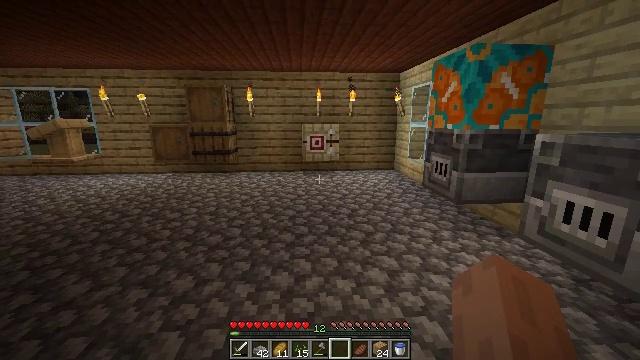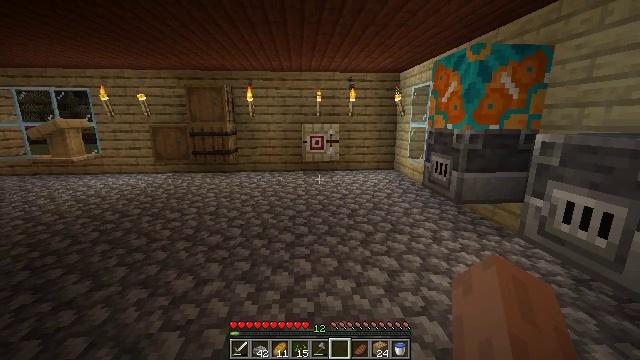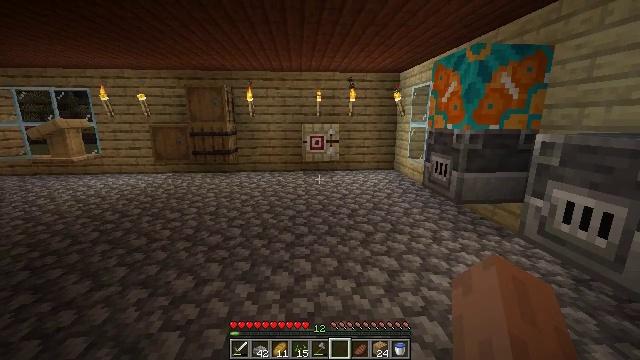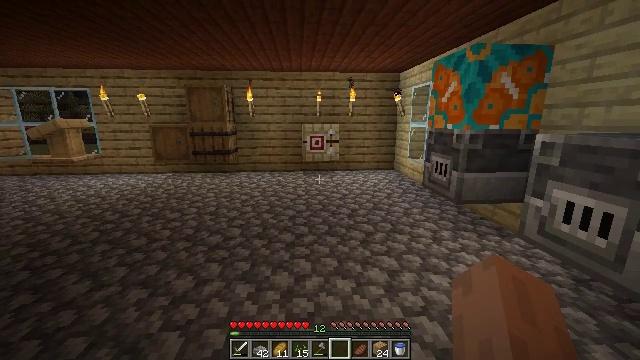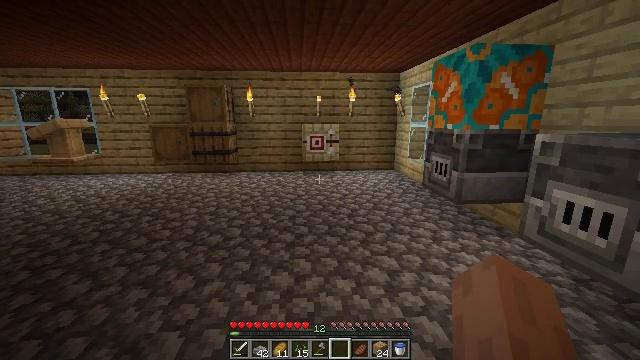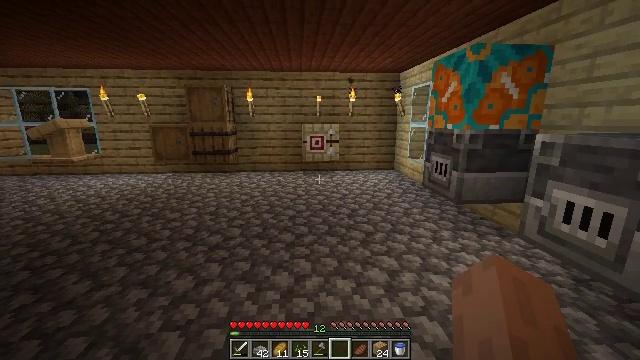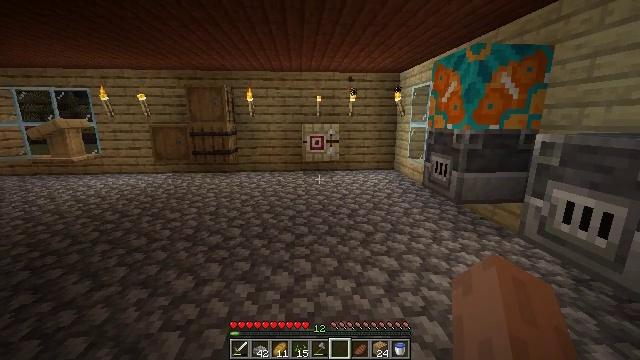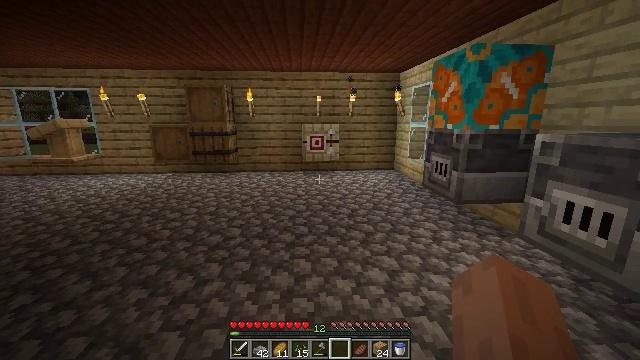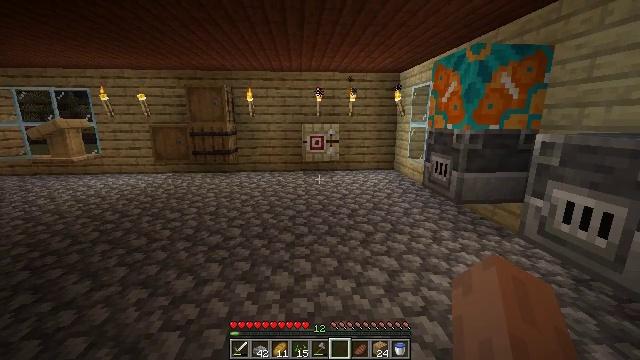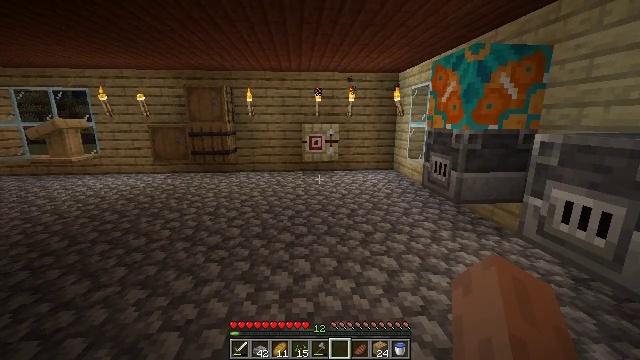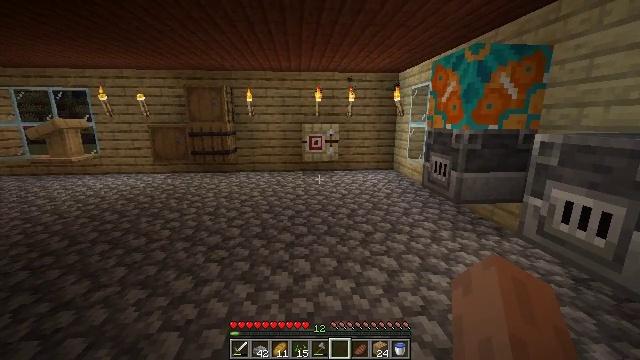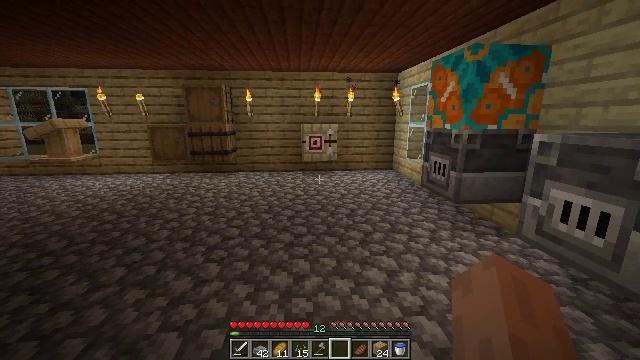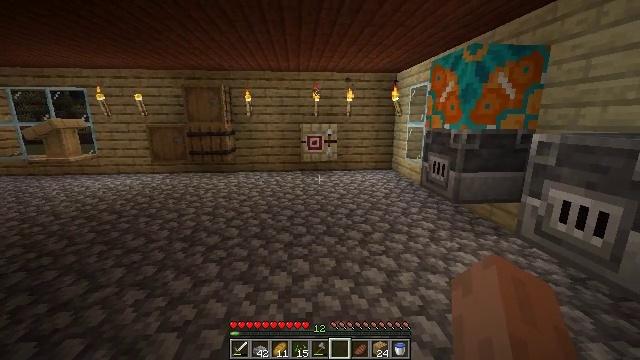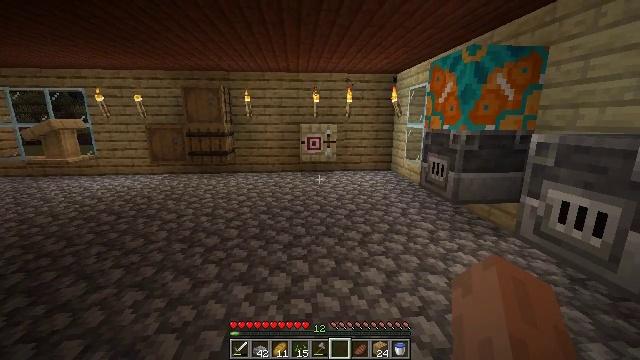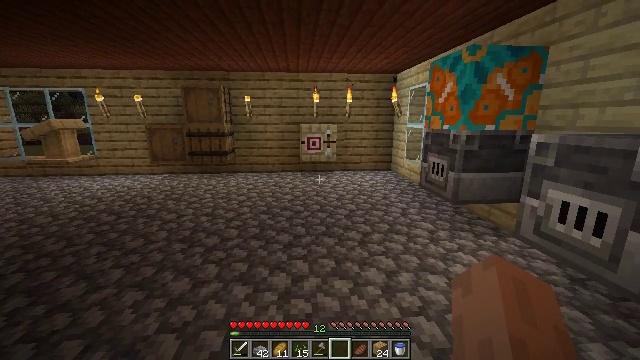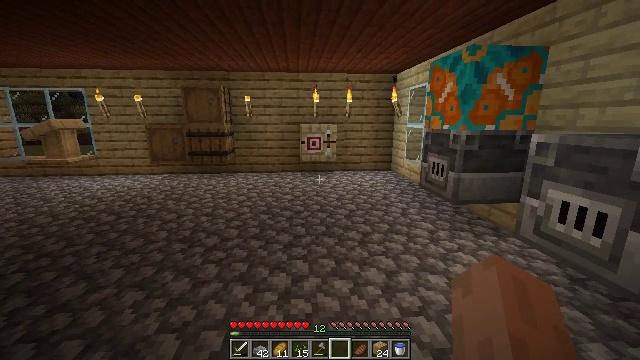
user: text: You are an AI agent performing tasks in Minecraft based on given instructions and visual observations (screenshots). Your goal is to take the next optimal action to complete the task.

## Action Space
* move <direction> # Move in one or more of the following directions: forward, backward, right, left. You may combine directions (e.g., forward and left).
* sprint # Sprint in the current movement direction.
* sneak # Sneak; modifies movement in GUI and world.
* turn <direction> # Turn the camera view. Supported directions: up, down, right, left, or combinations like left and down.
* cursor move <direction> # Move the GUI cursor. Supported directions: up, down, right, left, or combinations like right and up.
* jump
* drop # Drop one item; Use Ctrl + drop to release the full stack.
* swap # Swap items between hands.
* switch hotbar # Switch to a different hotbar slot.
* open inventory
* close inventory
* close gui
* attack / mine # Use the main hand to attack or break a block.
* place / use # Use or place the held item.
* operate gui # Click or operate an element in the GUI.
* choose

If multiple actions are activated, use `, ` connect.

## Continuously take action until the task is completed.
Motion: motion action
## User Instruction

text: Remove the cobblestone slab with a tool.
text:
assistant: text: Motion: no_op
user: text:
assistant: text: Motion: no_op
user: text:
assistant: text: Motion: no_op
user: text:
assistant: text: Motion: no_op
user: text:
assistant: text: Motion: no_op
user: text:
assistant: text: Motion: no_op
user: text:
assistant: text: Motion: no_op
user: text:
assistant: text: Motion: no_op
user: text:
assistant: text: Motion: no_op
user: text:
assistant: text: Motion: no_op
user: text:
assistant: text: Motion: no_op
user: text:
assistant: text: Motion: no_op
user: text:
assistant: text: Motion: no_op
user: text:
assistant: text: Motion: no_op
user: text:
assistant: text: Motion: no_op
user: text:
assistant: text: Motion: no_op
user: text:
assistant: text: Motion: no_op
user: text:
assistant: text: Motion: no_op
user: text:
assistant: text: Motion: no_op
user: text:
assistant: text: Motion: no_op
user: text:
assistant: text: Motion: no_op
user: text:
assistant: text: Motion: no_op
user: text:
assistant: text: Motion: no_op
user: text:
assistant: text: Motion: no_op
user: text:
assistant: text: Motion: no_op
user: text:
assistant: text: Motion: no_op
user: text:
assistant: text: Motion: no_op
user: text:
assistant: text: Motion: no_op
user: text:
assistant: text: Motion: no_op
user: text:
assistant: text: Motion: no_op